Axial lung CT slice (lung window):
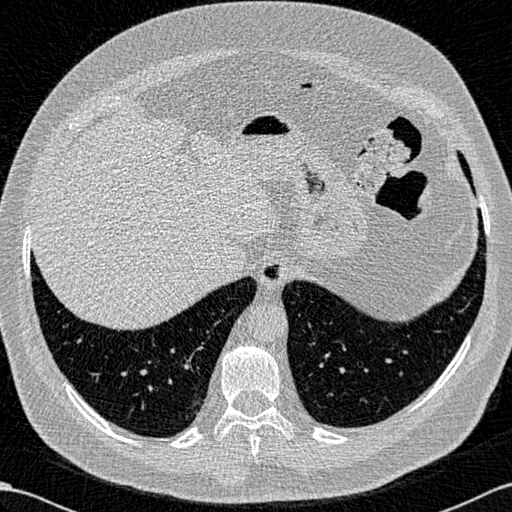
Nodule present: no